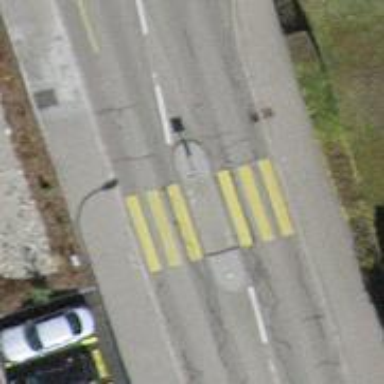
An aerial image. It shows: Marked crossing on the road.